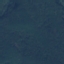
Land use / land cover: Forest